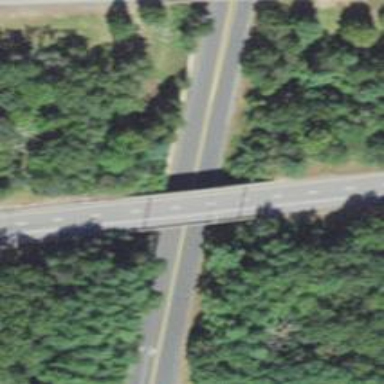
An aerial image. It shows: Bridge over motorway.